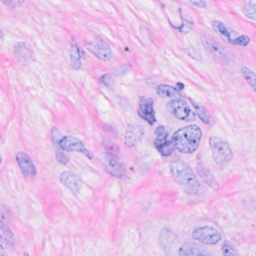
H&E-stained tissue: Breast